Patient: sex F, age 48
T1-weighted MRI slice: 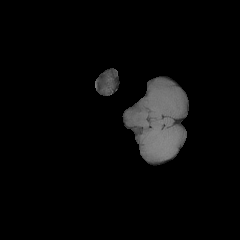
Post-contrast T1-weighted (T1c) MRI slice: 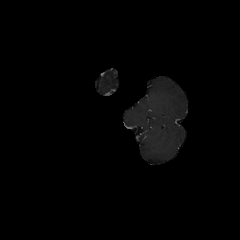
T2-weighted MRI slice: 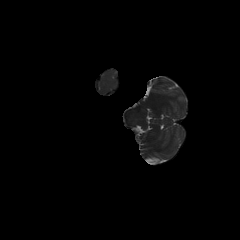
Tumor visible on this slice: no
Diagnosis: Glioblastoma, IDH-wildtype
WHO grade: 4